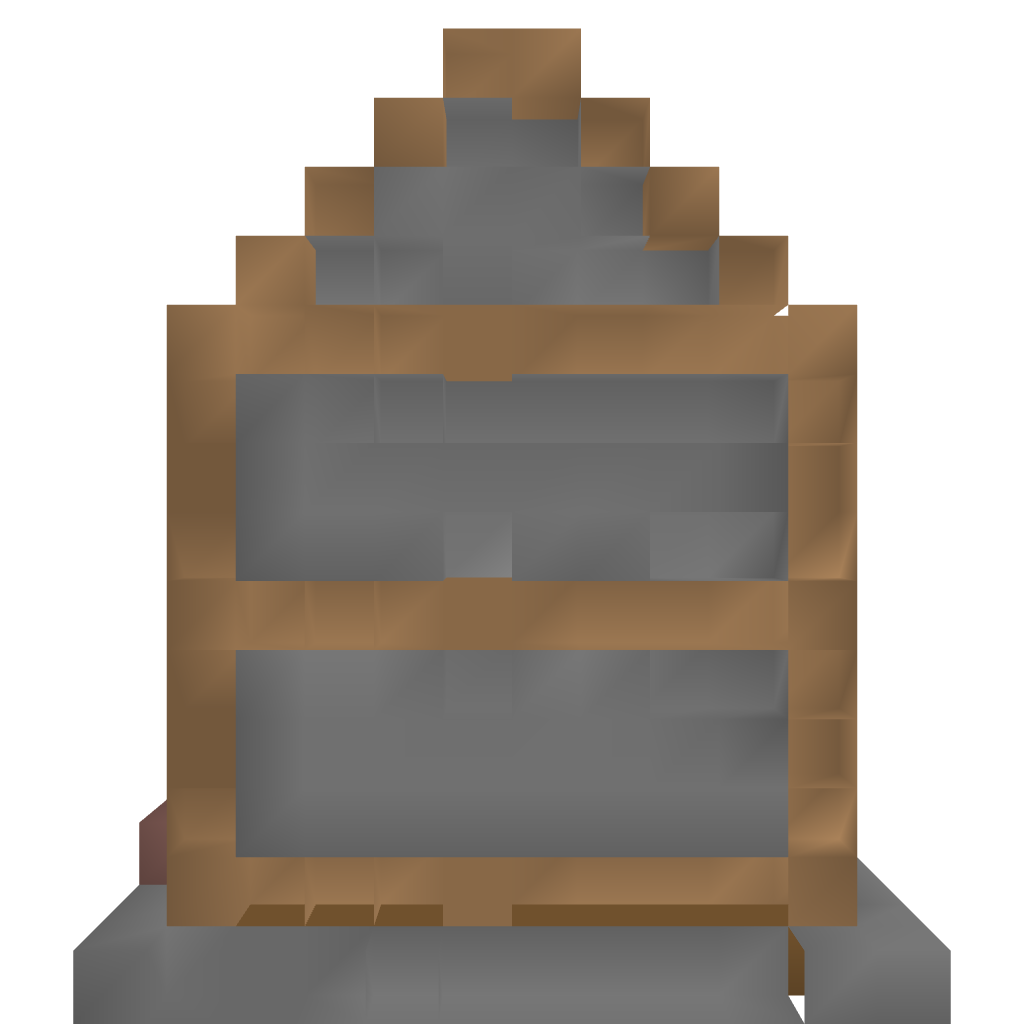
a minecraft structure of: Depository (Bank) bad low quality